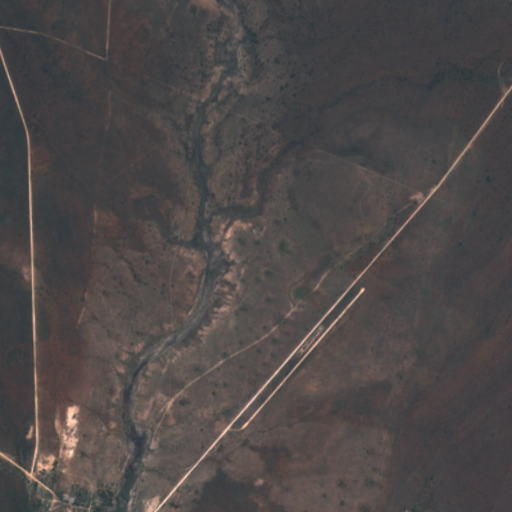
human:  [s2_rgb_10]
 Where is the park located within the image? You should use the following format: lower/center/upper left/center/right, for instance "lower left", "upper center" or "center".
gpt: The park is located in the lower left of the image.
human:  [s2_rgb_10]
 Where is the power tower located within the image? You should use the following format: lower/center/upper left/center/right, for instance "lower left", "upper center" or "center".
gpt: The power tower is located in the lower right of the image.
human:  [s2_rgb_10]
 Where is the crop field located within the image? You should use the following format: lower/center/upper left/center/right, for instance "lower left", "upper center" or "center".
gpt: There is no crop field in the image.